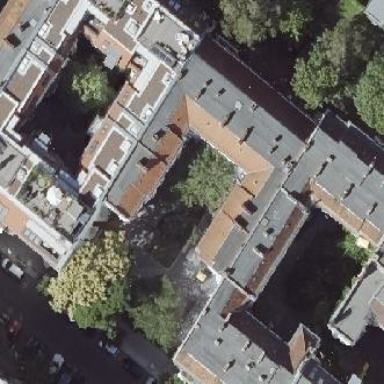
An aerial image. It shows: Grey apartment building with red gambrel roof made of roof tiles.